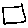
Label: square